Question: I'm trying to sum the values of a range in a column if the values in another column are equal to a certain number. For example (this is a very small example):

I want to sum all the values in Column C that in the same row have the number "2" in column A. For example the total with this condition should be 236. Can anyone help me? I'm not even getting a code to make anything. Thanks!
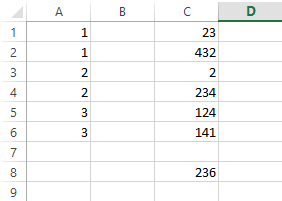
Answer: You can use the D column with something like '=if(Ax="2"; Cx; 0)' and then sum the D column. This doesn't use VBA and need a column but is very simple and just works.